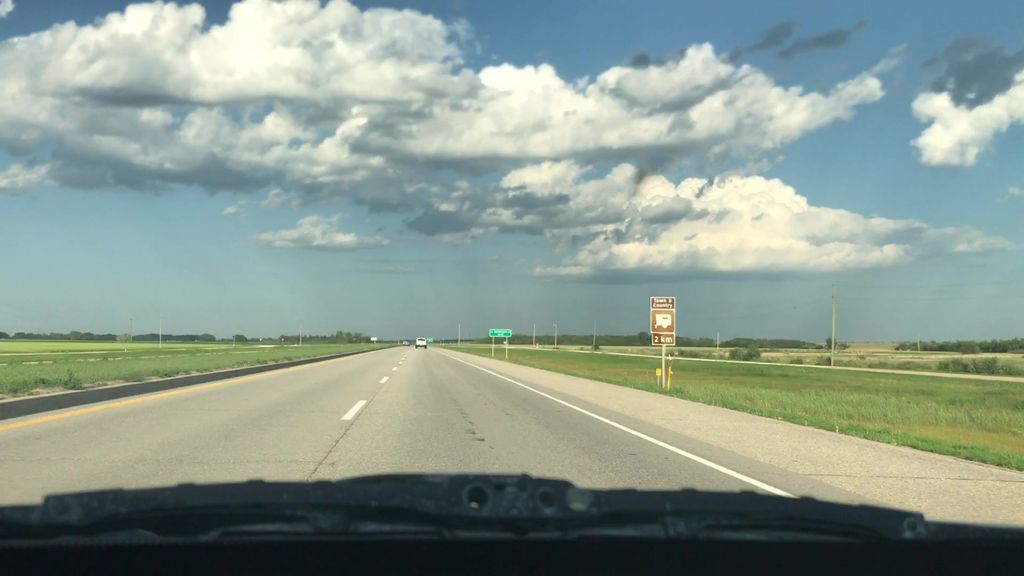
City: winnipeg